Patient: sex F, age 69
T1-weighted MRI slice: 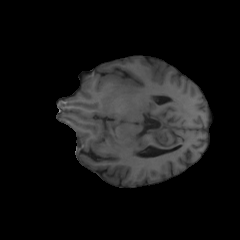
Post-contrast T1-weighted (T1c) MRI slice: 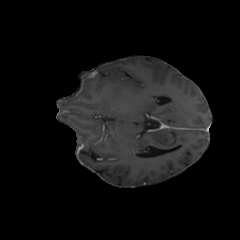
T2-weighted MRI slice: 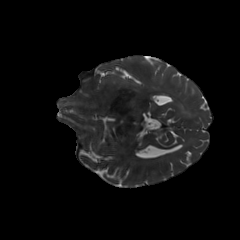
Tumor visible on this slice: no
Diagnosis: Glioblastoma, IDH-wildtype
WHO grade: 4